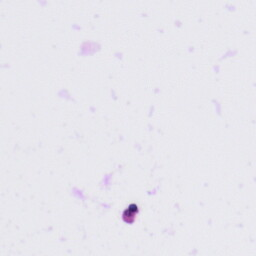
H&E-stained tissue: Tonsil